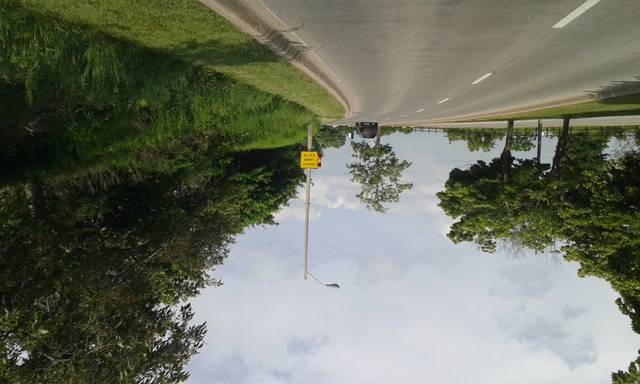
Region: Canada
Coordinates: 43.07, -79.064